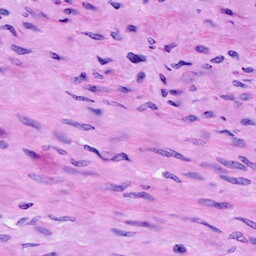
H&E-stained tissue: Cervix